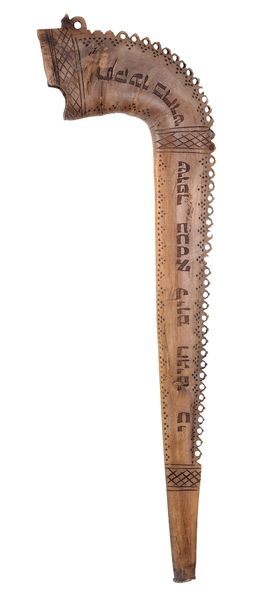
Titel: Schofar
Standort: Hamburg
Institution: Museum für Kunst und Gewerbe Hamburg
Schlagwörter: horn, musikinstrument, ausstattung, blasinstrumente, musikinstrumente, häusliche, schofar, schofarhorn, klangkörper, judaica, aerophone, aerofone